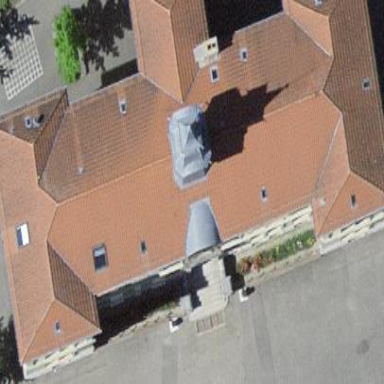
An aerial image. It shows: School building.